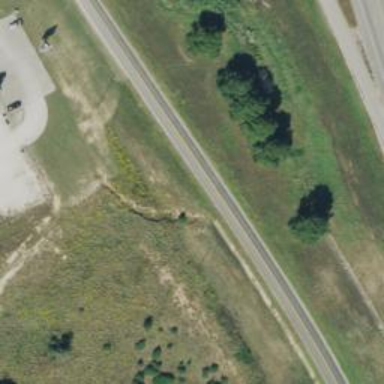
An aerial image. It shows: Tertiary road with frontage road along it.